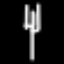
Label: fork